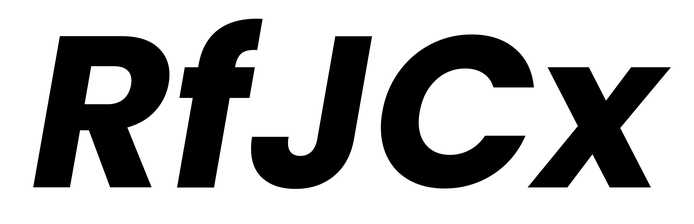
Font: Poppins-BoldItalic